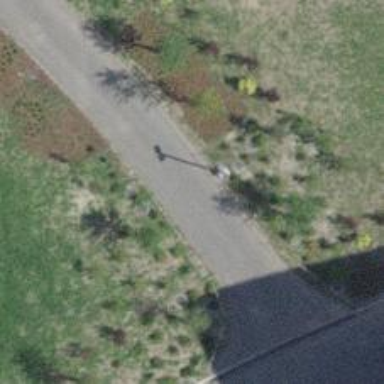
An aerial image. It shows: Rising bollard.